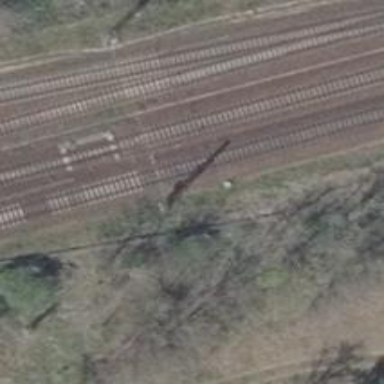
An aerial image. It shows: Railway signal.